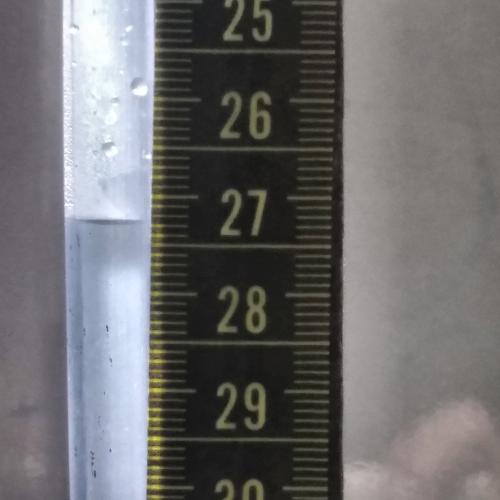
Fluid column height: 27.2 cm